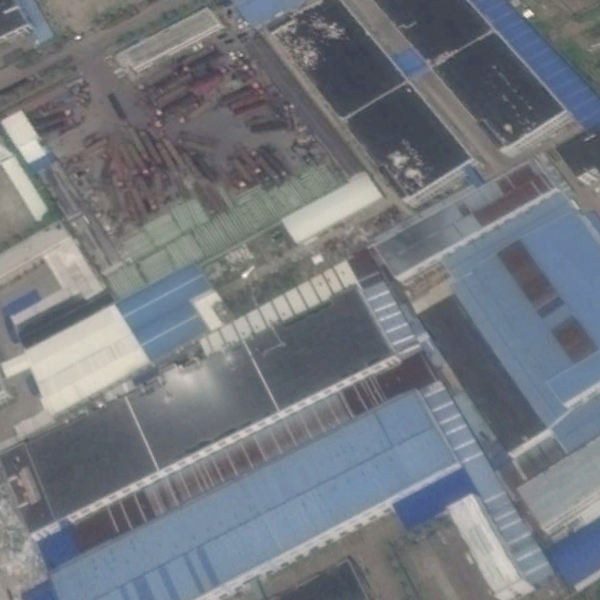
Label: Industrial